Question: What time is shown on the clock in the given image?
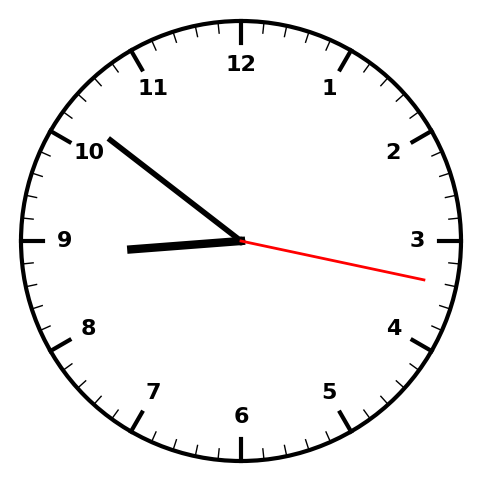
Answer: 08:51:17